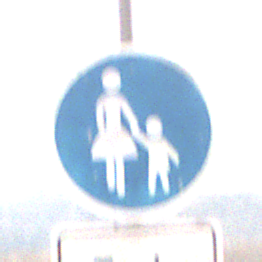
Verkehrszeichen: Gehweg
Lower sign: HinweisDurchVerbaleAngabe2
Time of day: MorningAfternoon
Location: Outdoor (Nature)
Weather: Overcast
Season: NotSpecified
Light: Natural